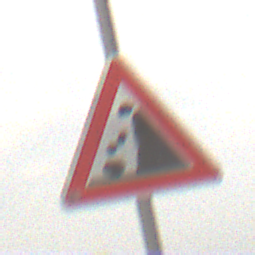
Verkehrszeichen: SteinschlagRechts
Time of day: MorningAfternoon
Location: Outdoor (Suburban)
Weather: Overcast
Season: NotSpecified
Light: Natural